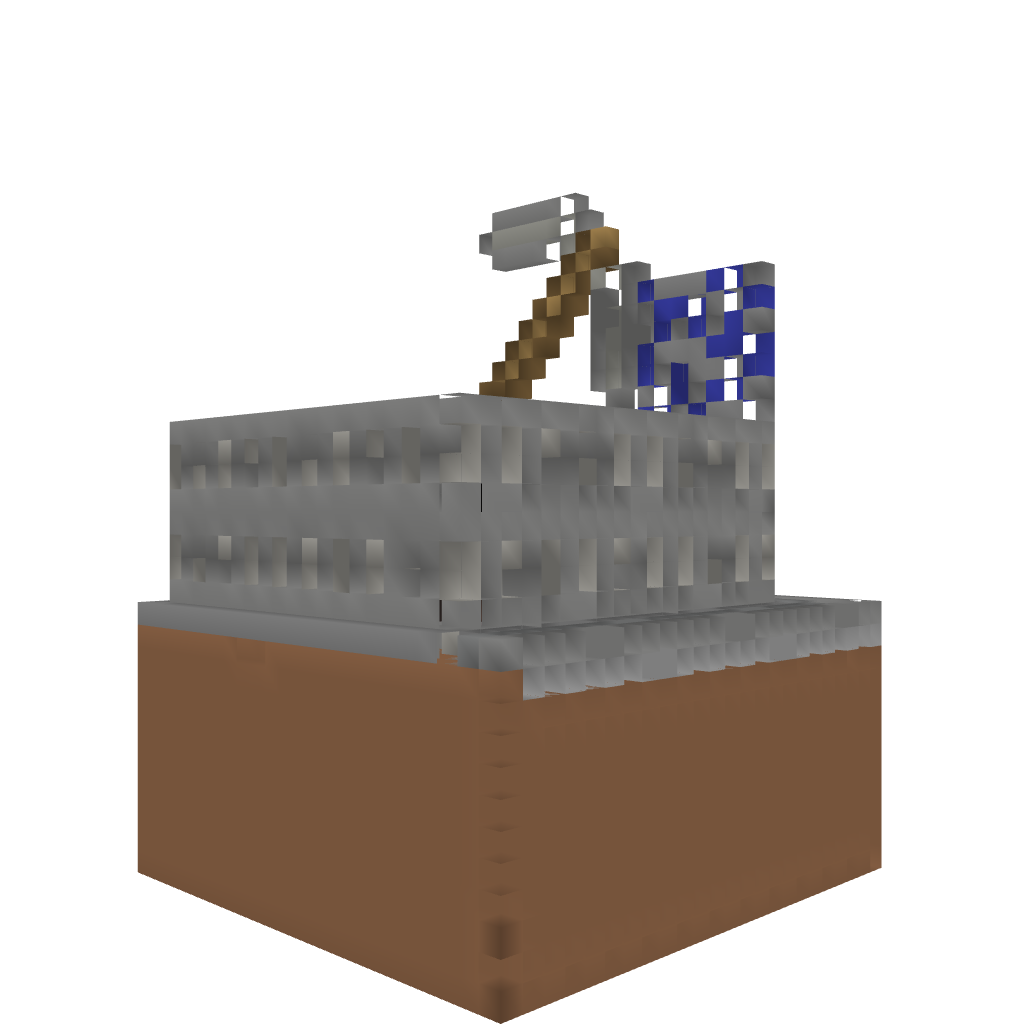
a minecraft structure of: Lapis and Pickaxe Shop